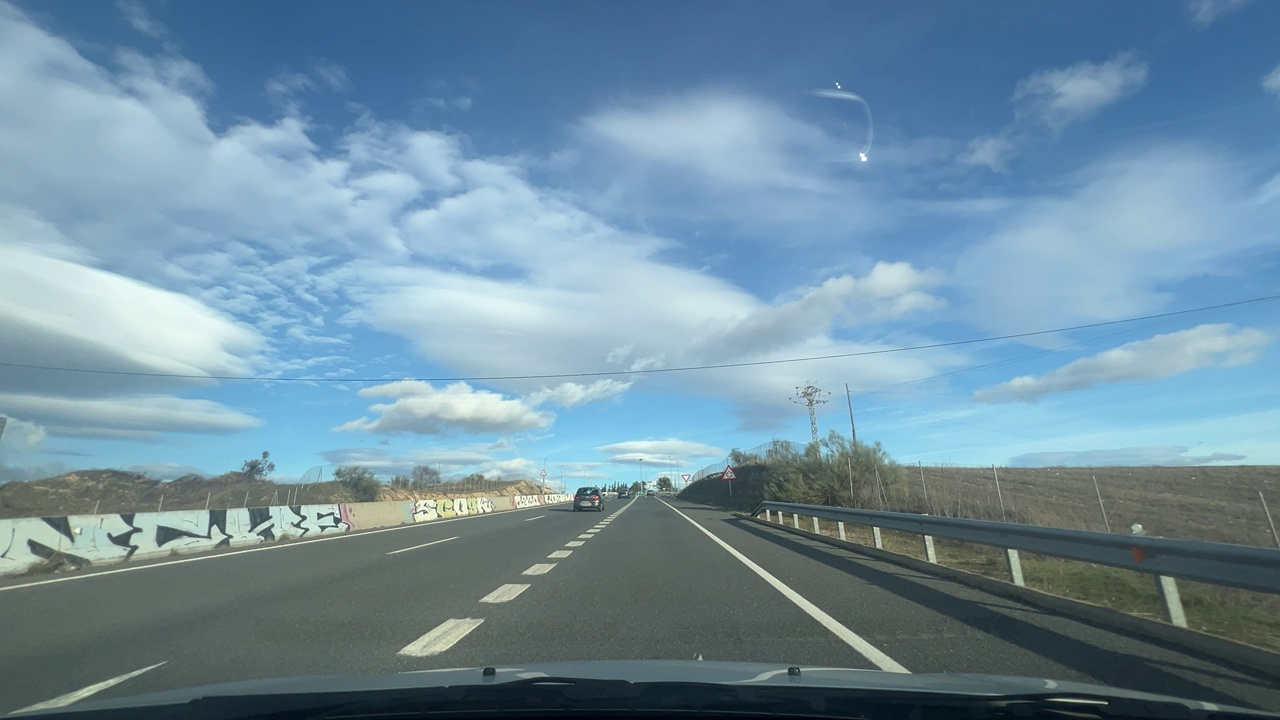
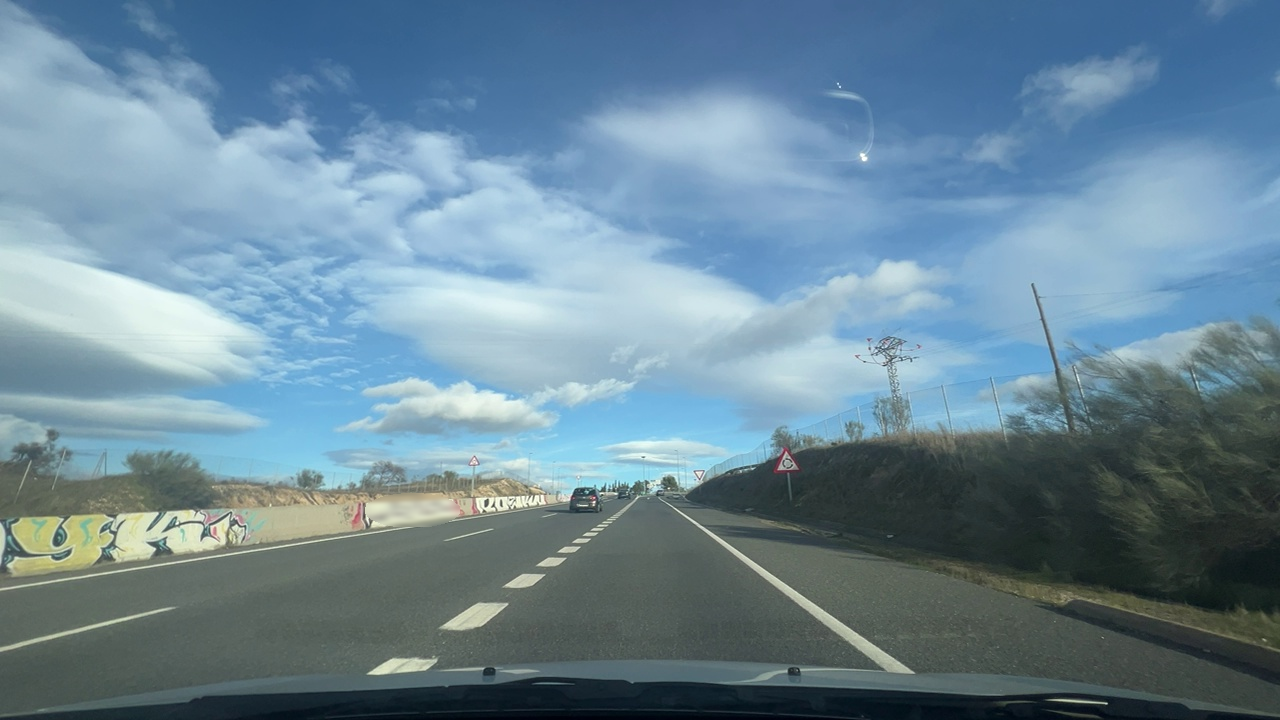
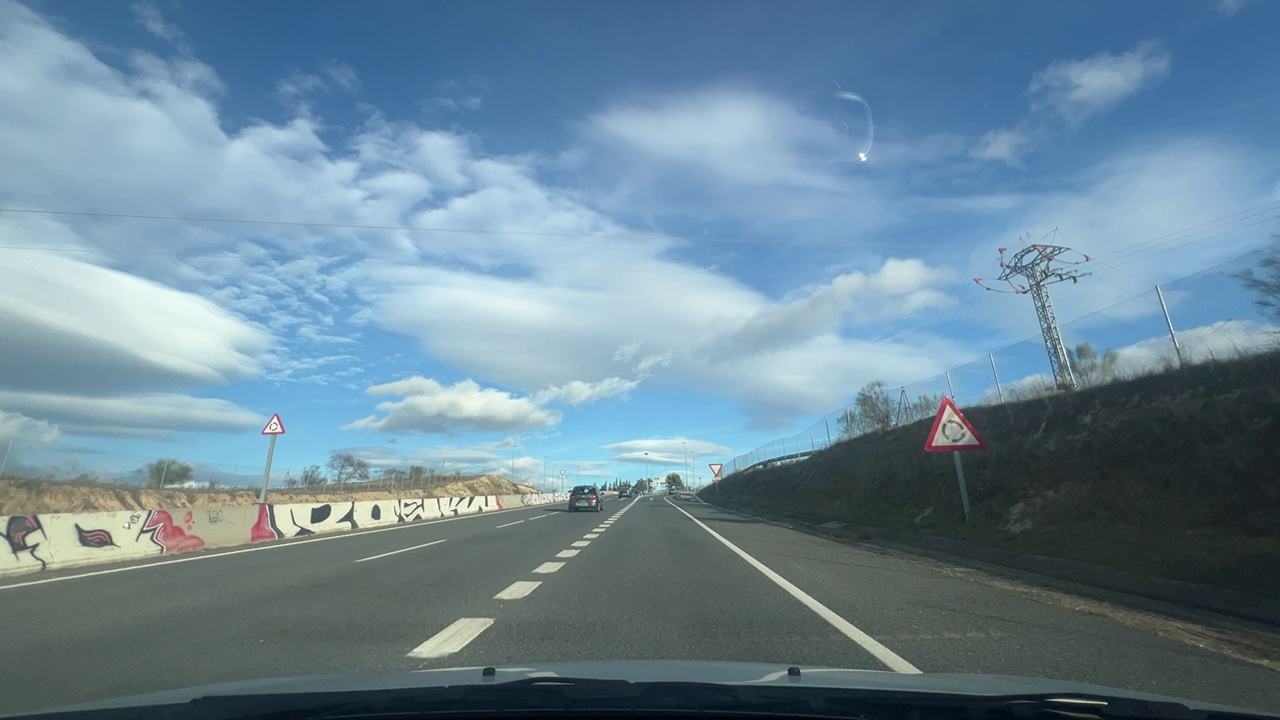
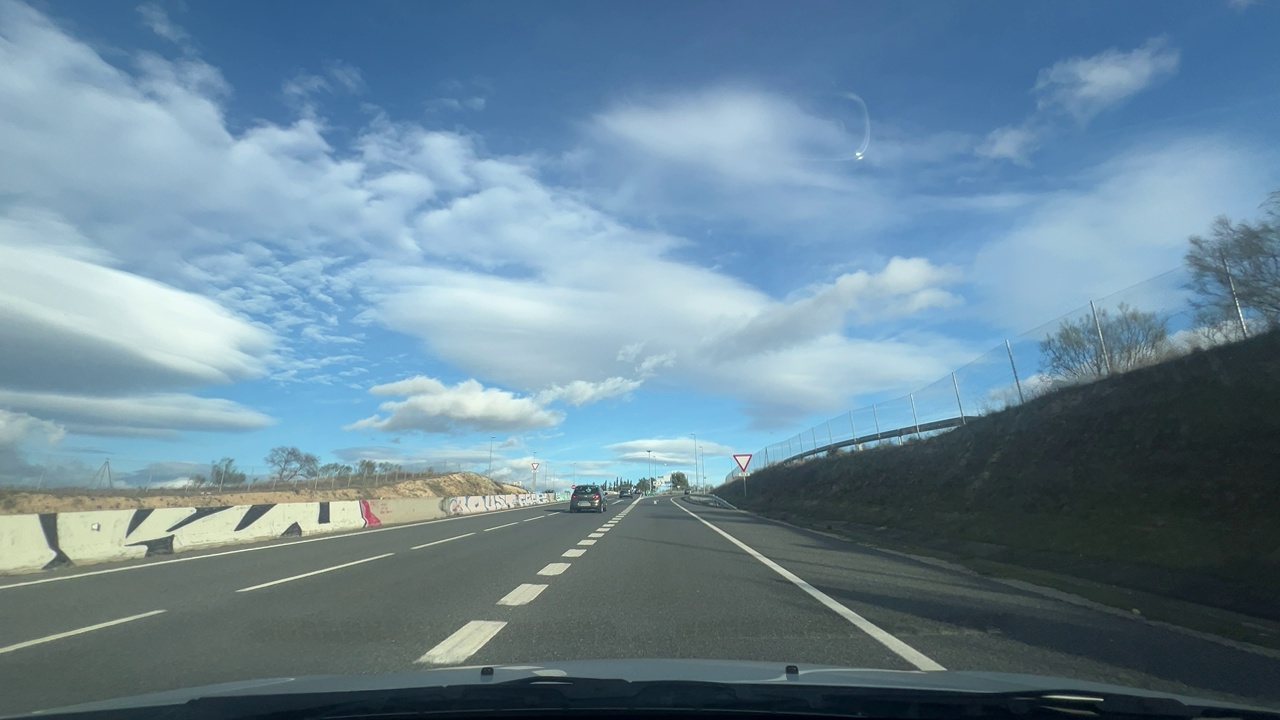
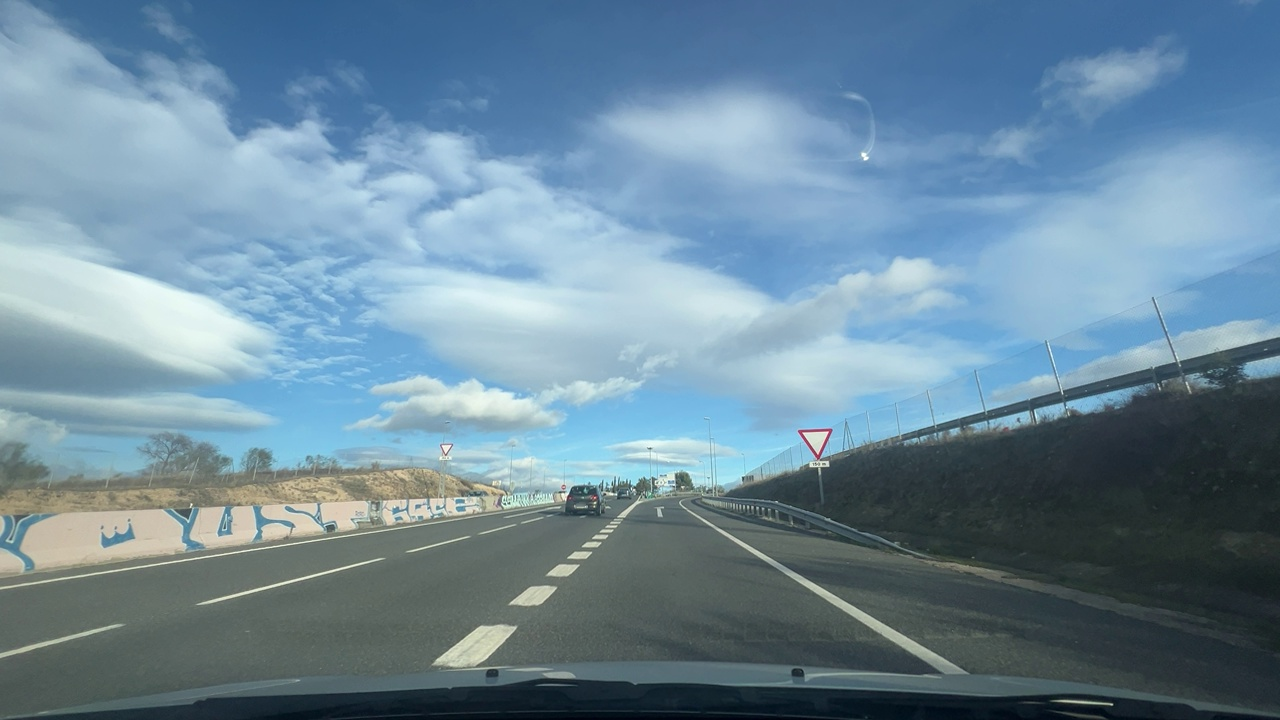
Situation: empty
Question: Is the ego vehicle currently within an intersection?
Answer: No
Reasoning: The ego vehicle is currently exiting a highway

Situation: empty
Question: Is any vehicle partially overlapping the lane boundary markings of the ego lane?
Answer: No
Reasoning: There are no vehicles partially over the ego lane´s dashed line

Situation: empty
Question: Are construction-related signs, cones, temporary signals, or closed lanes visible in the scene?
Answer: No
Reasoning: There are no signs of construction areas visible

Situation: empty
Question: Are temporary yellow lane markings visible?
Answer: No
Reasoning: There are no temporary yellow lines visible